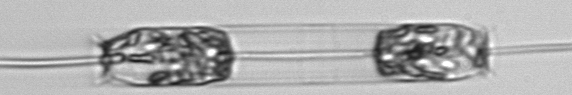
Label: Ditylum_brightwellii